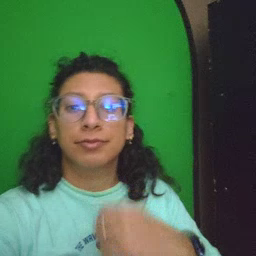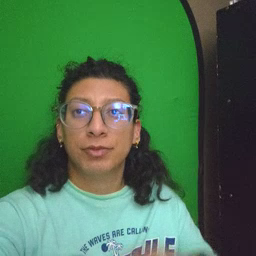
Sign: garbage